Question: Here is my requirement.
List item
1. I have a couple of dropdowns A and B
2. I have a javascript key-value variable created:
3. var keyvalue={"key1":["value1","value2"],"key2":["value2","value4"]}
4. I am populating the keys in dropdown A, on selecting this dropdown, i am populating the corresponding values (froom the keyvalue variable) into the drop down B
Here is the sample code i a using :
The problem is even if i select a different option in dropdown A, the corresponding old option is present in the new drop down,i.e, new values are appended, rather than creating a new drop down
Any help is appreciated,thanks in advance.
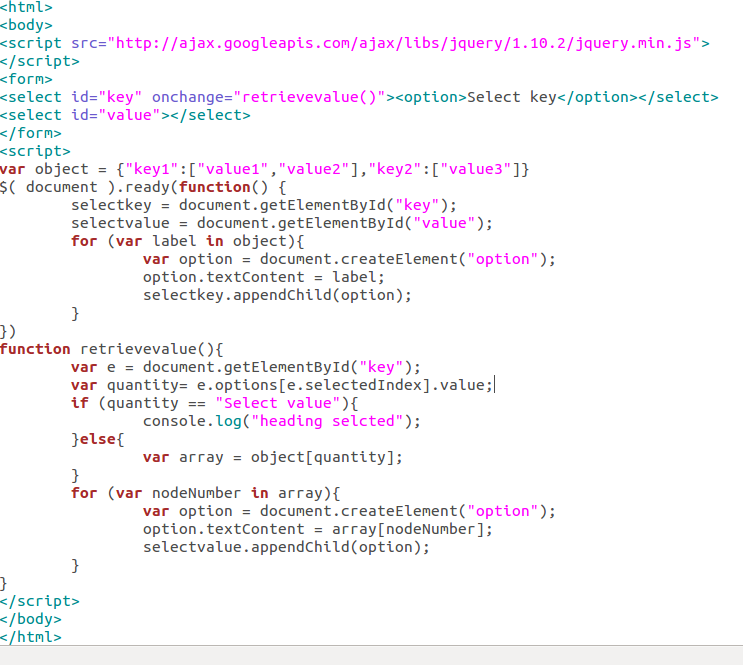
Answer: You need to remove all options before populating. Add this directly right after your 'var quantity' statement.
'''
while (selectvalue.options.length > 0) {
selectvalue.remove();
}
'''
---
Also, as mentioned by @francisco-presencia, you should lose the 'onchange' in the HTML and instead use an event listener within your script.